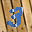
Label: 3